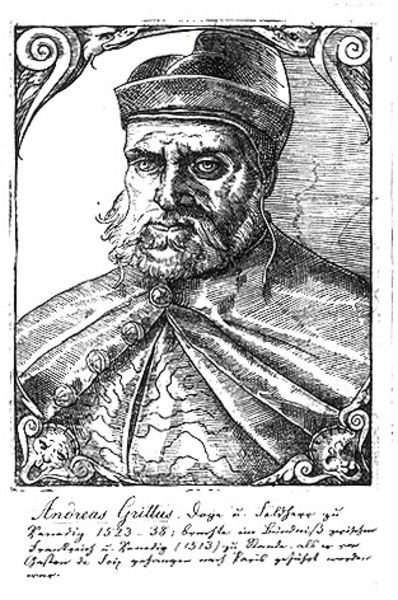
Titel: Bildnis des Andrea Gritti
Künstler: Tobias Stimmer
Institution: (Seriendruck)
Schlagwörter: gemälde, mann, umhang, weiß, grau, haar, hut, mund, nase, schwarz, zeichnung, blick, ornament, alt, bart, kappe, augen, gesicht, kleidung, kragen, schädel, vollbart, bild, bildnis, portrait, porträt, vögel, kirche, gewand, mantel, adel, blatt, frontal, knopf, lippen, affe, holzschnitt, schrift, ecke, graphik, nasen, ornamente, verzierung, knöpfe, buch, druck, schraffur, radierung, stich, schwarzweiß, text, buchstaben, kardinal, löwenkopf, löwen, sicht, doge, klerus, priester, bänder, kupferstich, cape, rahemn, masken, humanist, verierung, andreas, 1523, grillus, nnmann, druckmann